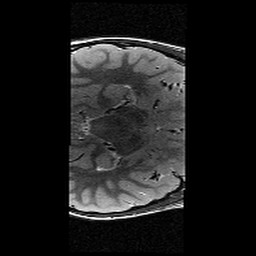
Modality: T2w
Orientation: axial
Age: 10
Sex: female
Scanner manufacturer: siemens
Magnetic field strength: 3 T
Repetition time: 9.23 s
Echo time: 0.067 s